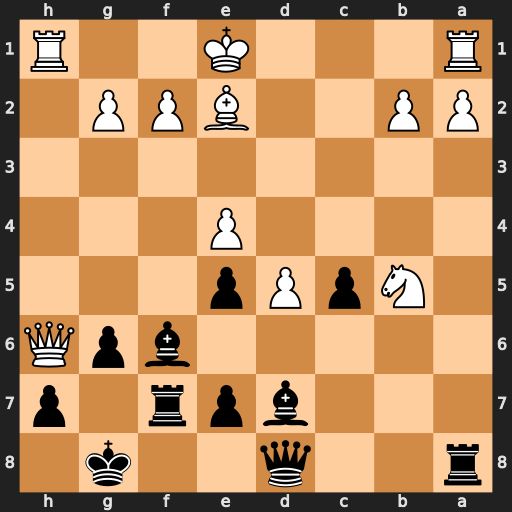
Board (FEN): r2q2k1/3bpr1p/5bpQ/1NpPp3/4P3/8/PP2BPP1/R3K2R
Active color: b
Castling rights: KQ
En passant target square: -
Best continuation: Bxb5 Bxb5 Qa5+ Qd2 Qxb5